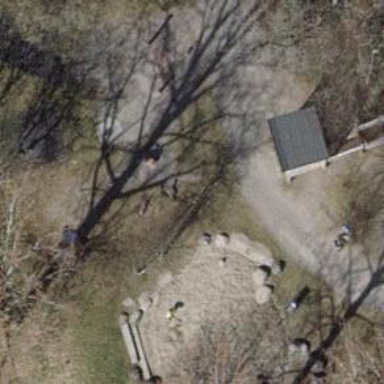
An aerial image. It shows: Bench for seating.